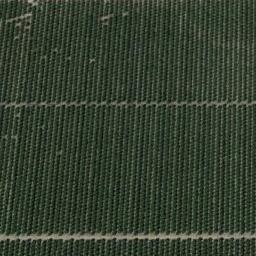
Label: rectangular_farmland